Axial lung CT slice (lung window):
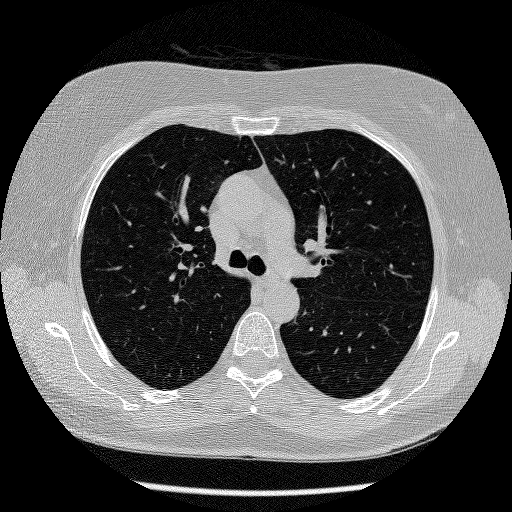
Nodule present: no